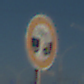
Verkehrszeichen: VerbotUnterschreitenMindestabstand
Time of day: MorningAfternoon
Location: Outdoor (Urban)
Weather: Clear
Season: NotSpecified
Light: Natural